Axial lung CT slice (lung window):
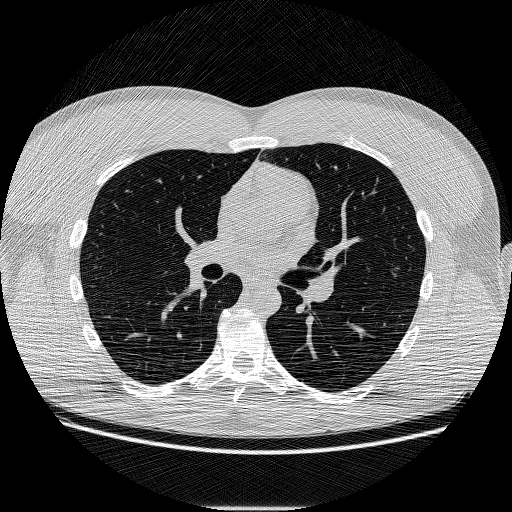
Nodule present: no